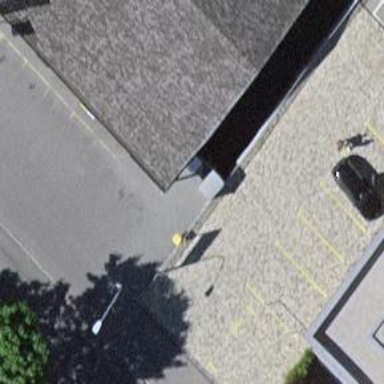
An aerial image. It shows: Post box is visible.